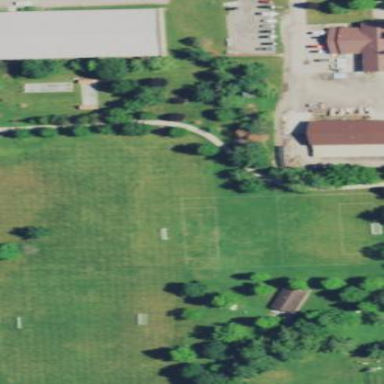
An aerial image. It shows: Soccer pitch designated for leisure and sports activities.